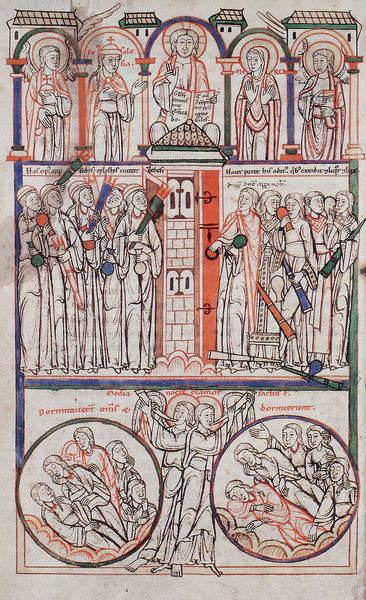
Titel: Speculum virginum
Institution: Köln, Historisches Archiv
Schlagwörter: frauen, stehen, fünf, horn, turm, engel, schrift, bogen, mauer, bögen, burg, christus, jesus, mittelalter, heilige, posaune, blasen, zehn, fackeln, buchmalerei, kirchenväter